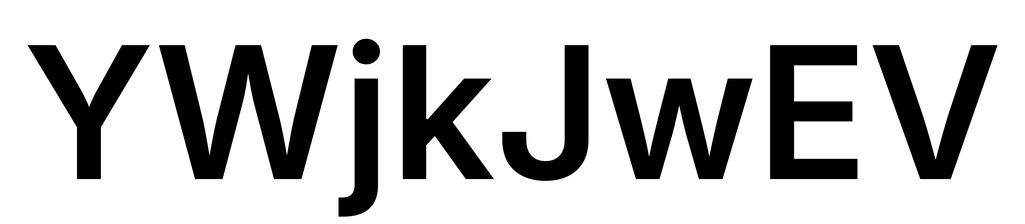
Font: Inter_SemiBold